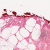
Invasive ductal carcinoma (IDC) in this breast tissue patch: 0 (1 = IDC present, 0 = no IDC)